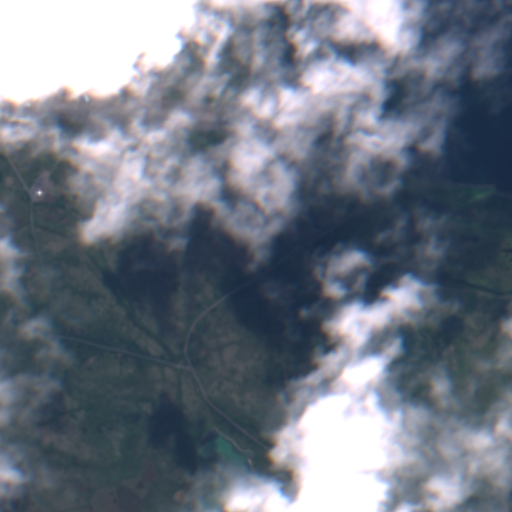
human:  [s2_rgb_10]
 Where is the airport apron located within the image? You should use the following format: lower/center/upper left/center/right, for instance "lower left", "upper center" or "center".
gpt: The airport apron is located in the upper left of the image.
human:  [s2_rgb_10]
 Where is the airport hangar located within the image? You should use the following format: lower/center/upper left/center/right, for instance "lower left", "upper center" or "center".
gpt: The airport hangar is located in the upper left of the image.
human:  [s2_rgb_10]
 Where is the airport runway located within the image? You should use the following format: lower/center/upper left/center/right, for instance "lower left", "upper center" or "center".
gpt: The airport runway is located in the upper left of the image.
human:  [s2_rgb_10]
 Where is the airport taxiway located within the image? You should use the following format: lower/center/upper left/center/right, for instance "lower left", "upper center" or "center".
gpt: The airport taxiway is located in the upper left of the image.
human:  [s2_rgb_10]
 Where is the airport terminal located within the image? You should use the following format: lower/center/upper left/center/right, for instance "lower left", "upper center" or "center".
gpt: The airport terminal is located in the upper left of the image.
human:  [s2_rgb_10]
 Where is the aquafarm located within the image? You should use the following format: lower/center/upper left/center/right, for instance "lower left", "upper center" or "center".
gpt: The aquafarm is located in the lower right of the image.
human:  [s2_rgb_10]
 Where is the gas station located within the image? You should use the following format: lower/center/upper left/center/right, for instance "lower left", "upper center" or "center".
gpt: The gas station is located in the upper left of the image.
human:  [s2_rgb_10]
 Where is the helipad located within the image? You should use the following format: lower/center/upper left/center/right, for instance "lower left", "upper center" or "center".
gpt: The helipad is located in the upper left of the image.
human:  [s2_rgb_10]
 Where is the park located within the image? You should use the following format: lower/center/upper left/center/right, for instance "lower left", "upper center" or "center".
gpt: The park is located in the upper left of the image.
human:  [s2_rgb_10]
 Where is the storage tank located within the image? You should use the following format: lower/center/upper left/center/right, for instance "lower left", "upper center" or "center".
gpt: The storage tank is located in the upper left of the image.
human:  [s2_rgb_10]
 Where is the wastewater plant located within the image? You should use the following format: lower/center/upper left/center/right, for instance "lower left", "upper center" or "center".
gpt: The wastewater plant is located in the upper center of the image.
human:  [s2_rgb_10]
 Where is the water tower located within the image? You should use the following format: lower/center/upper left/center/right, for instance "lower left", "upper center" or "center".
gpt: The water tower is located in the upper center of the image.
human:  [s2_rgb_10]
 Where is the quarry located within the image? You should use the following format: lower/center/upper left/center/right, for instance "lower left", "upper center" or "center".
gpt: There is no quarry in the image.